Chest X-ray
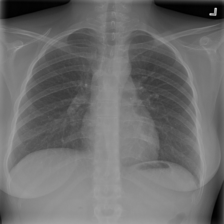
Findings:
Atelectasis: negative
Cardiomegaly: negative
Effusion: negative
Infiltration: negative
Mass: negative
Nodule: negative
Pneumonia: negative
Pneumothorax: negative
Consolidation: negative
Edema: negative
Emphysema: negative
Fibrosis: negative
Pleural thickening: negative
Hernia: negative